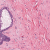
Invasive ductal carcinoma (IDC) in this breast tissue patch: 0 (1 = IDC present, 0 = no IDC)